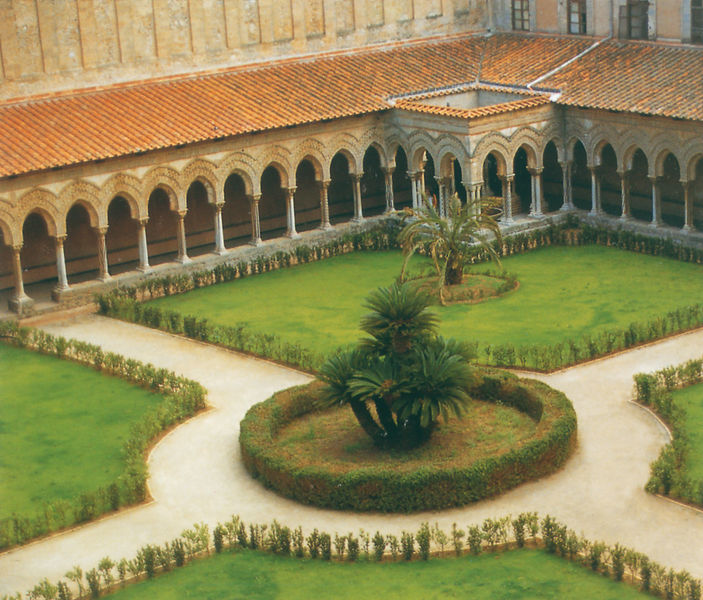
Titel: Kathedrale von Monreale; Dom von Monreale; Kathedralenkloster
Standort: Monreale (EU - I - Sizilien)
Schlagwörter: bäume, grün, fenster, säulen, terasse, anlage, dach, gebäude, gras, park, rasen, weg, wiese, büsche, sträucher, wege, insel, pflanzen, dachziegel, kreis, garten, balkon, bogen, dächer, ziegel, formen, hecke, hof, vogelperspektive, detail, symmetrie, palme, foto, fotografie, bögen, gang, innenhof, kloster, kreuz, arkaden, kathedrale, geometrisch, sandstein, rundbögen, zentral, ziegeldach, palmen, mittelpunkt, römisch, säulengang, begrünung, kreuzgang, rondell, bogengang, sternförmig, gepflegt, maurisch, kloser, alhambra, mutterschaf, kreuzganz, quergang